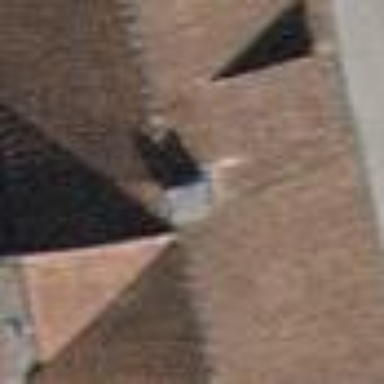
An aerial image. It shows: Building with pyramidal roof section oriented across.